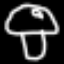
Label: mushroom